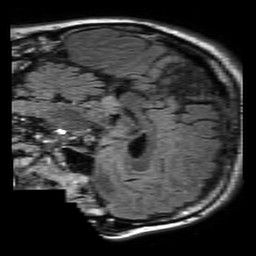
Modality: FLAIR
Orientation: sagittal
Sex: male
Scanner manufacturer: philips
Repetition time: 11 s
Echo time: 0.125 s